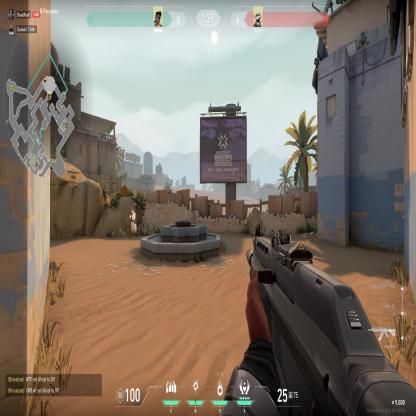
Label: enemy